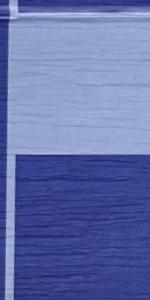
Label: Empty